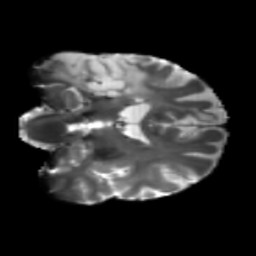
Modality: T2w
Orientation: coronal
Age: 51
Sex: male
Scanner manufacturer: siemens
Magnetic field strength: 3 T
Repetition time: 5.25 s
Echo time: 0.08 s